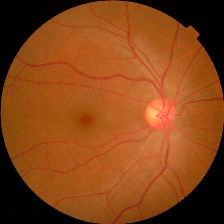
Diabetic retinopathy grade: No DR